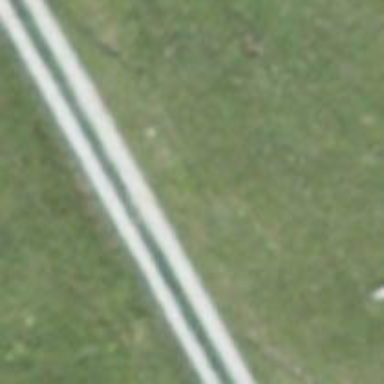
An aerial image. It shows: Unpaved track with grade 3 track type.